Lunar surface albedo tile
Center latitude: -23.585
Center longitude: -3.58
Resolution (meters per pixel, mean): 185.52
Tile area (km^2): 36021.21
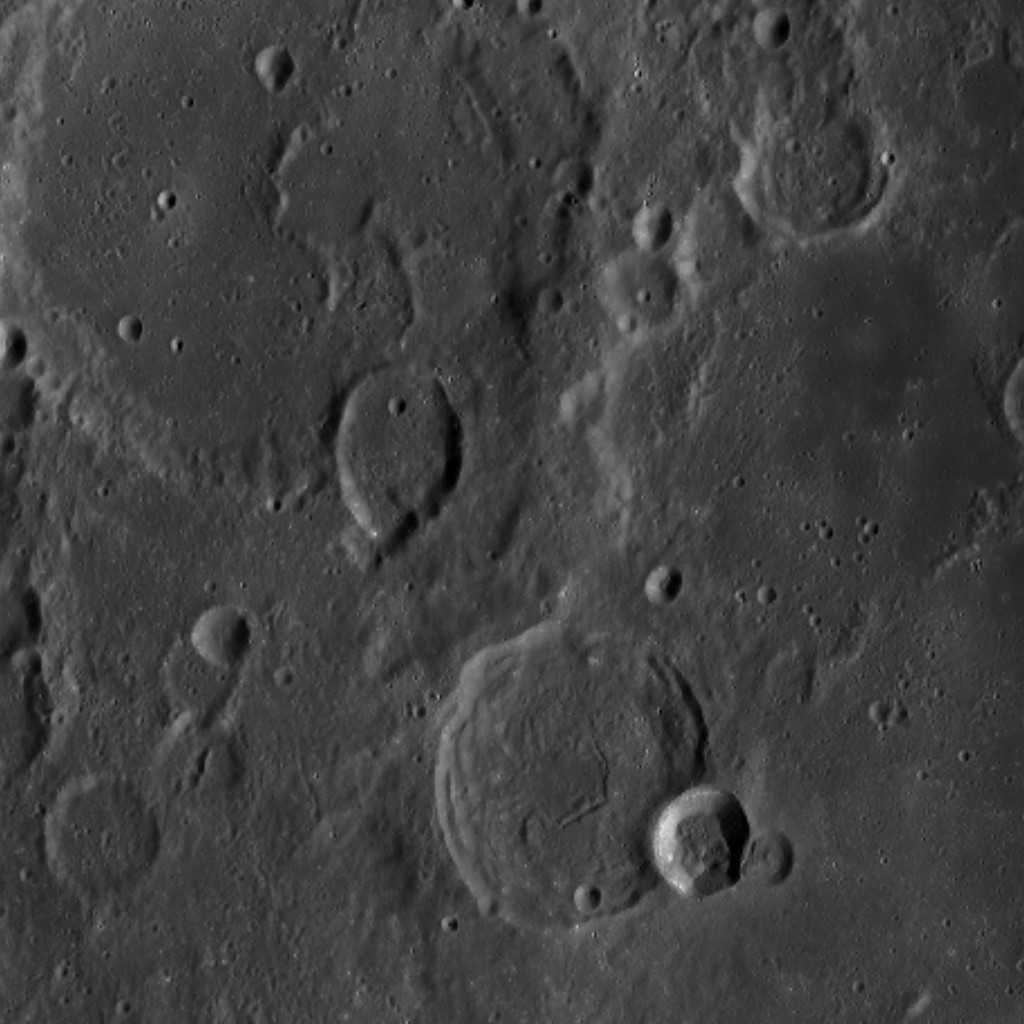